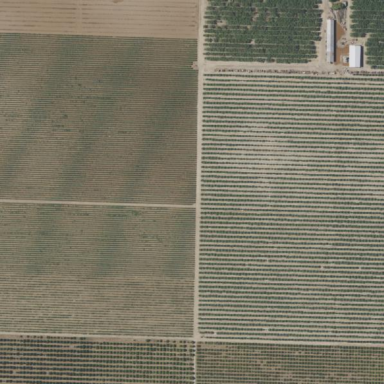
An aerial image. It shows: Vineyard.